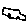
Label: car